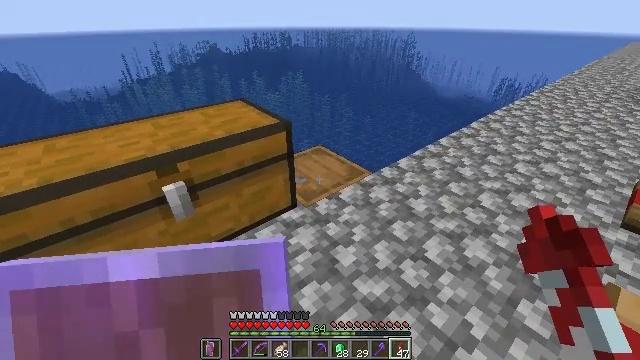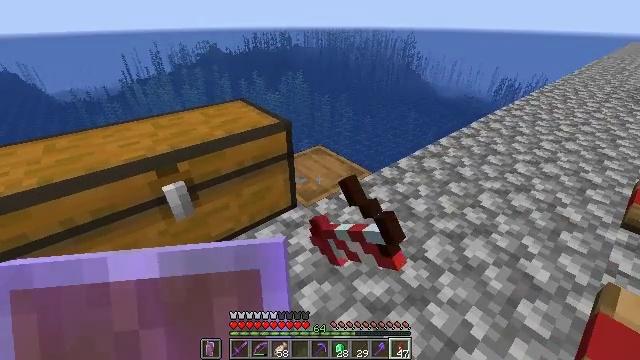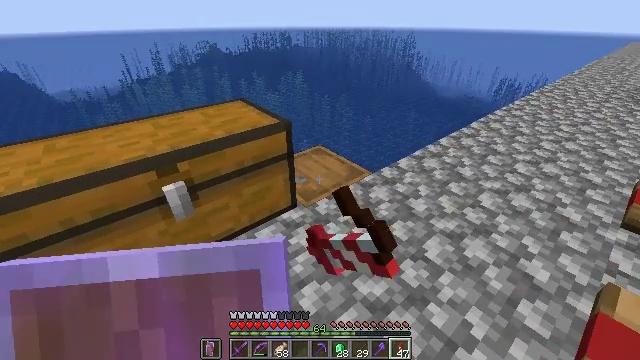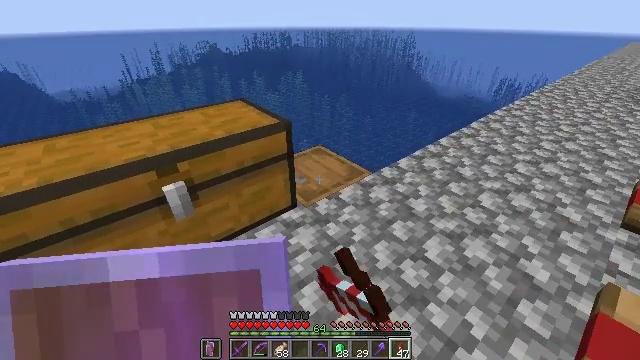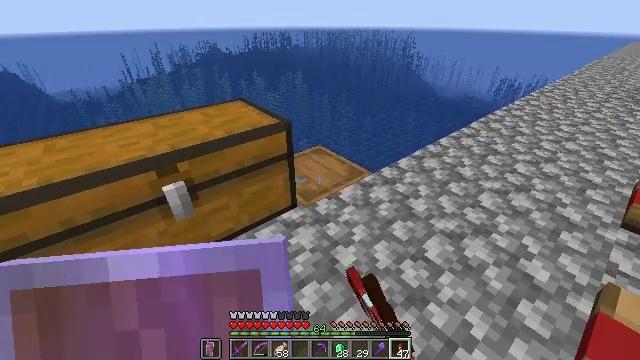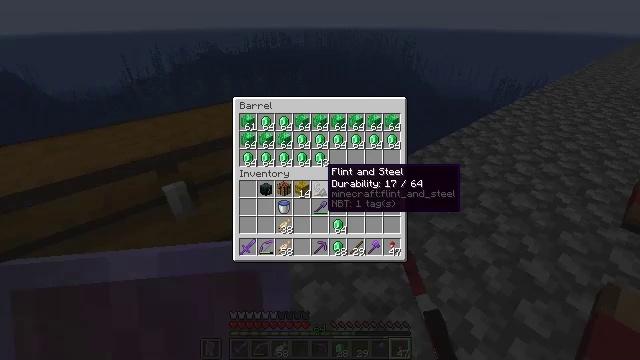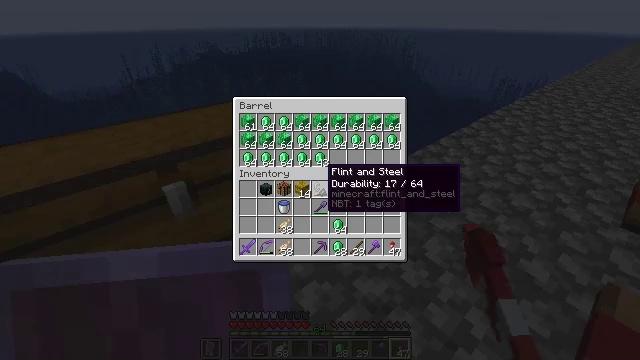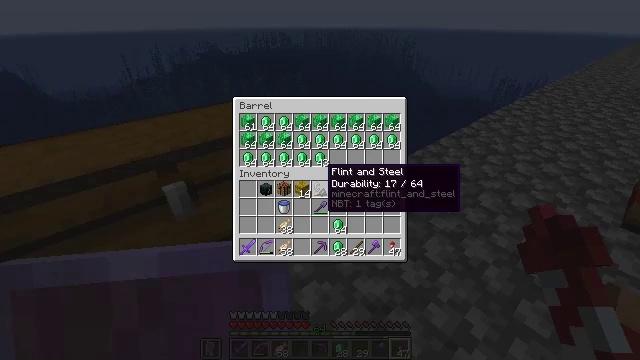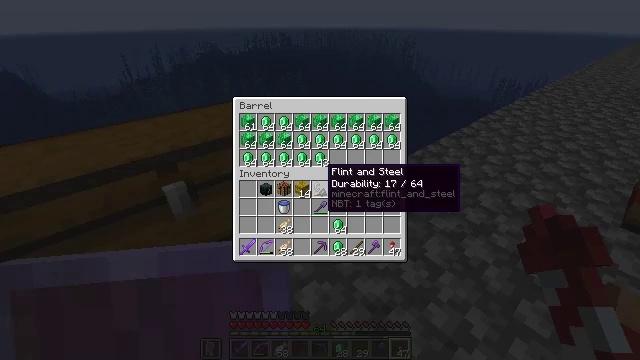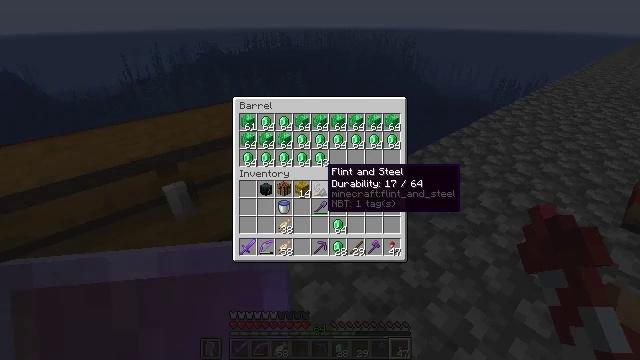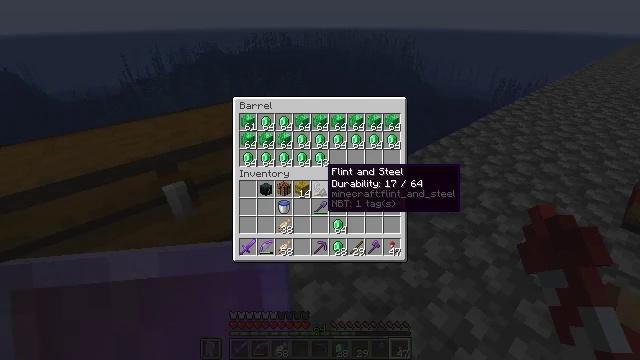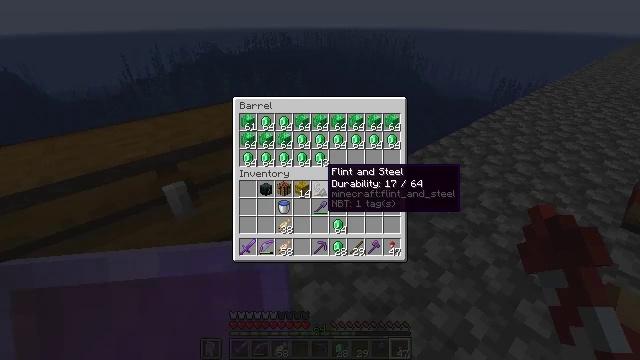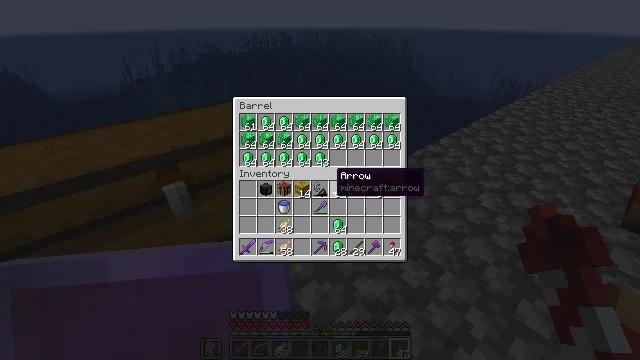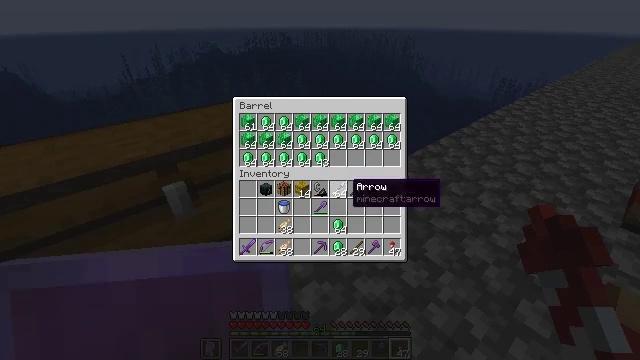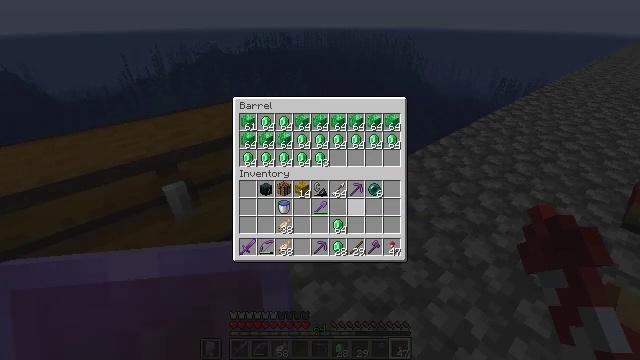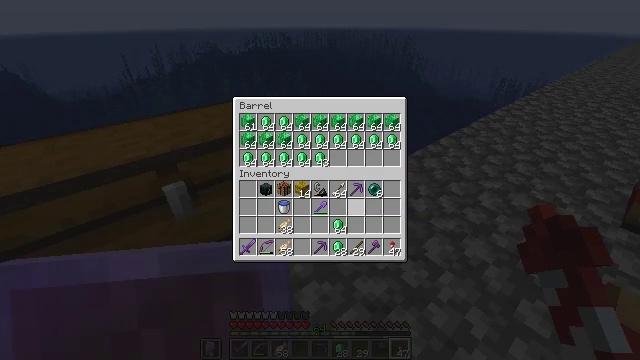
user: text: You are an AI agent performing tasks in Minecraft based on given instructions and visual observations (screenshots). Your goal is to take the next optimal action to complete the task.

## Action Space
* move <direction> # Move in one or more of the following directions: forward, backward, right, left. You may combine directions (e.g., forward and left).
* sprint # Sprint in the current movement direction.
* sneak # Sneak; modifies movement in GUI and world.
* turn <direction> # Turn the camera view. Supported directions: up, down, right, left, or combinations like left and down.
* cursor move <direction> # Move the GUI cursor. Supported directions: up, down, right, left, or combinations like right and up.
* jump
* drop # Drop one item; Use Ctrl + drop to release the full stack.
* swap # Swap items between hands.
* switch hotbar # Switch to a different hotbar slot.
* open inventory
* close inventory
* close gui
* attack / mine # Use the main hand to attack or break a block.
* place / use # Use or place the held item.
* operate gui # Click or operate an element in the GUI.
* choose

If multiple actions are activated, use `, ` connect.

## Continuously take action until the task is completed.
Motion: motion action
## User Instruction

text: Mine the blast furnace.
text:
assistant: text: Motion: use / place
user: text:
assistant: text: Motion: use / place
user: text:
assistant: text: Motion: no_op
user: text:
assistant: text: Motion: no_op
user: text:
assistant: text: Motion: no_op
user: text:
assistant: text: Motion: no_op
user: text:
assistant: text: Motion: no_op
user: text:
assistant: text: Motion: no_op
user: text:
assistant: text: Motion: no_op
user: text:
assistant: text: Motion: no_op
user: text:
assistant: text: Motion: no_op
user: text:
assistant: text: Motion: turn right
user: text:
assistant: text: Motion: turn right and down
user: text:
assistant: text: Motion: turn right and down
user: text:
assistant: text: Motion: no_op
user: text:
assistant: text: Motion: no_op
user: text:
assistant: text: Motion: no_op
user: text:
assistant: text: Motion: no_op
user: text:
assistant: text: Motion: no_op
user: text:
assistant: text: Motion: no_op
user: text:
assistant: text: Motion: no_op
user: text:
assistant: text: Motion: no_op
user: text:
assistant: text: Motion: no_op
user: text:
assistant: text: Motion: no_op
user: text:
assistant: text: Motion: attack / mine
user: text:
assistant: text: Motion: attack / mine
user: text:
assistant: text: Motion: attack / mine
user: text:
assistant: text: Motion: turn up
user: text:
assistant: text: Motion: turn right and up
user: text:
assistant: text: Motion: turn right and up